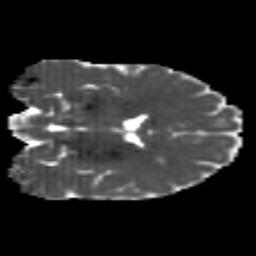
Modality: MD
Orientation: coronal
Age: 26
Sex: female
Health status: healthy
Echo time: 0.074 s